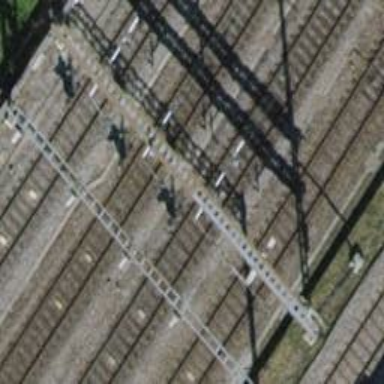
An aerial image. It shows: Railway signal.